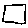
Label: square